七年级 · 度量几何学
（2021 春・济宁期末）我们已经学过了对顶角、邻补角、同位角等, 知道了它们的特征. 现在若有两个角, 它们不是同一个顶点, 但这两角的两边相互平行, 我们就把满足这个条件的两个角称作 “平行角”. 如图 1, 已知 $A B / / C D, A D / / B C$, 因此 $\angle B$ 和 $\angle D$ 是 “平行角”.

图1图2

图3

(1) 图 1 中, 证明 $\angle B=\angle D$;

(2) 如图 2, 延长 $D C$ 到 $E$, 可知 $\angle A$ 和 $\angle B C E$ 也是 “平行角” , 判断它们的数量关系;

（3）如图 3, $D E$ 平分 $\angle A D C, B F$ 平分 $\angle A B C$, 请说明图中的 $\angle 1$ 和 $\angle 2$ 是 “平行角”.
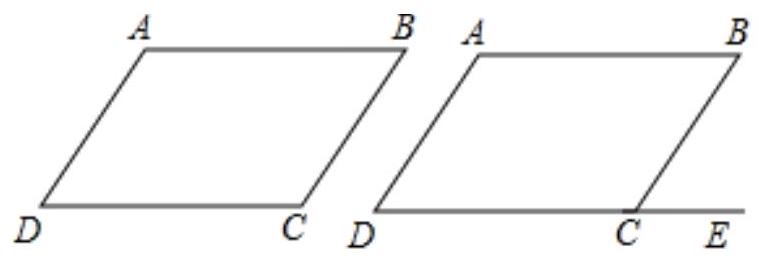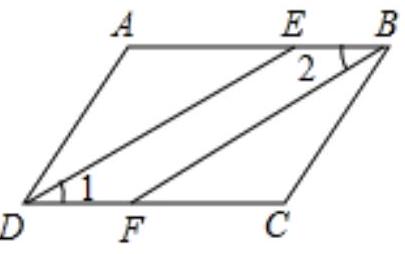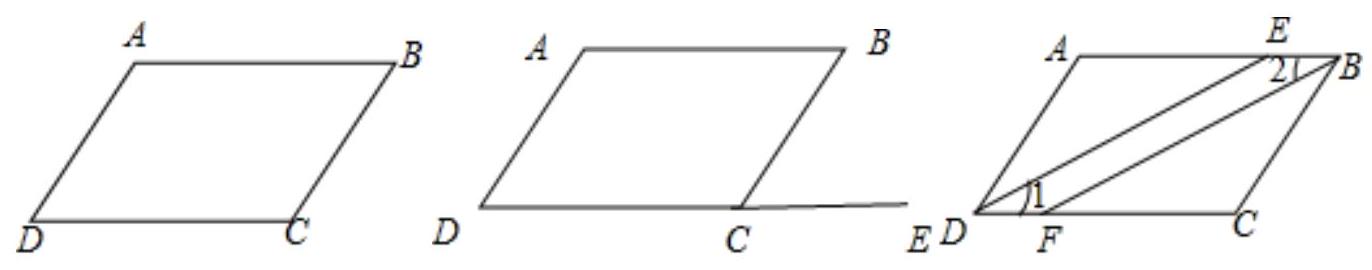
答案: (1) 证明: $\because A B / / C D, A D / / B C$,

$\therefore \angle D+\angle A=180^{\circ}, \angle B+\angle A=180^{\circ} . \therefore \angle B=\angle D$.

(2) 解: 由 (1) 知 $\angle B=\angle D$, 同理可得, $\angle A=\angle B C D$.

$\because \angle B C D+\angle B C E=180^{\circ}, \therefore \angle A+\angle B C E=180^{\circ}$ 。即 $\angle A$ 和 $\angle B C E$ 互补.

(3) 证明: $\because \angle B$ 和 $\angle D$ 是 “平行角”, $\therefore \angle A B C=\angle A D C$.

$\because D E$ 平分 $\angle A D C, B F$ 平分 $\angle A B C$

$\therefore \angle 1=\frac{1}{2} \angle A D C, \quad \angle 2=\frac{1}{2} \angle A B C . \quad \therefore \angle 1=\angle 2$.

又 $\because A B / / D C, \therefore \angle 2=\angle B F C$.

$\therefore \angle 1=\angle B F C . \quad \therefore D E / / B F$.

$\therefore \angle 1$ 和 $\angle 2$ 是 “平行角”.

解析: （1）（2）利用平行线的性质，推理得结论;

(3) 要说明 $\angle 1$ 和 $\angle 2$ 是 “平行角”, 需说明 $D E / / B F$, 可利用角平分线的性质和平行线的性质和判定.

【答案】 (1) 证明: $\because A B / / C D, A D / / B C$,

$\therefore \angle D+\angle A=180^{\circ}, \angle B+\angle A=180^{\circ} . \therefore \angle B=\angle D$.

(2) 解: 由 (1) 知 $\angle B=\angle D$, 同理可得, $\angle A=\angle B C D$.

$\because \angle B C D+\angle B C E=180^{\circ}, \therefore \angle A+\angle B C E=180^{\circ}$ 。即 $\angle A$ 和 $\angle B C E$ 互补.

(3) 证明: $\because \angle B$ 和 $\angle D$ 是 “平行角”, $\therefore \angle A B C=\angle A D C$.

$\because D E$ 平分 $\angle A D C, B F$ 平分 $\angle A B C$

$\therefore \angle 1=\frac{1}{2} \angle A D C, \quad \angle 2=\frac{1}{2} \angle A B C . \quad \therefore \angle 1=\angle 2$.

又 $\because A B / / D C, \therefore \angle 2=\angle B F C$.

$\therefore \angle 1=\angle B F C . \quad \therefore D E / / B F$.

$\therefore \angle 1$ 和 $\angle 2$ 是 “平行角”.

【点睛】本题考查了平行线的性质和判定, 理解 “平行角” 是解决本题的关键. “平行角” 的性质: 两个 “平行角” 不是相等就是互补.